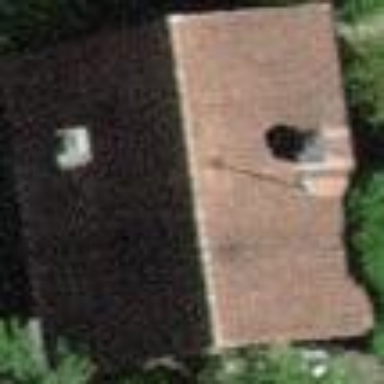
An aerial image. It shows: Rural barn.